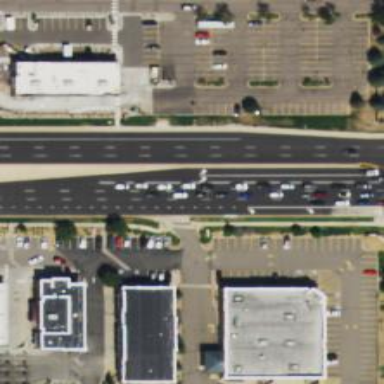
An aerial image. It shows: Asphalt road with primary link designation.